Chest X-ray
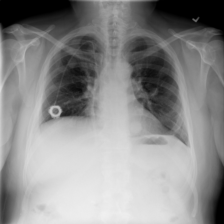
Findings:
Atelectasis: negative
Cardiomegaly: negative
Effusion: negative
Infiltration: negative
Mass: negative
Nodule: negative
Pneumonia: negative
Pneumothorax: negative
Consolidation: negative
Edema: negative
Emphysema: negative
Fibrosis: negative
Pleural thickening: negative
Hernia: negative